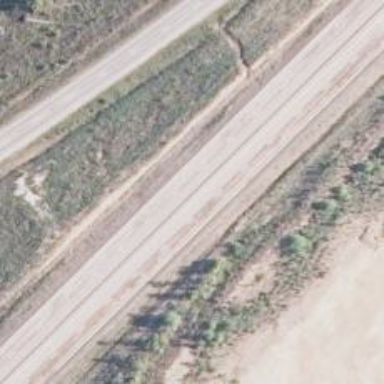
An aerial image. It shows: Asphalt motorway categorized as trunk road.